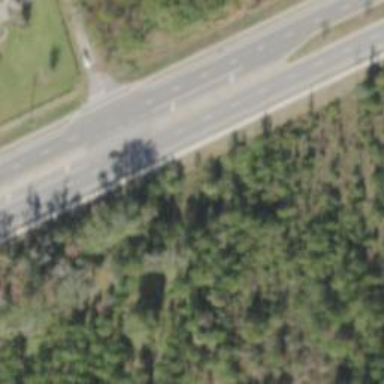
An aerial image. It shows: Trunk link highway.